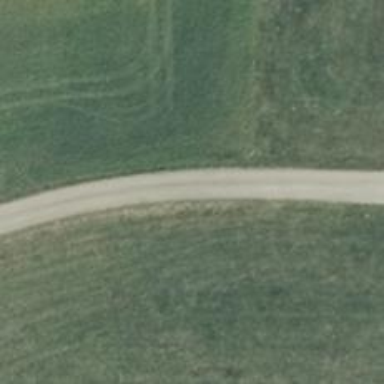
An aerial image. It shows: Sandy track road with grade3 tracktype.